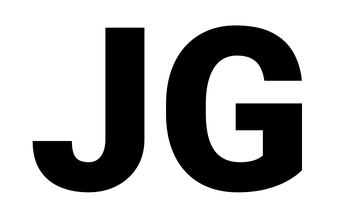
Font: Roboto_Black